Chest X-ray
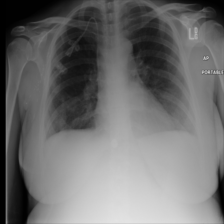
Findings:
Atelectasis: negative
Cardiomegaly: negative
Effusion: negative
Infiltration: negative
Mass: negative
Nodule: negative
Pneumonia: negative
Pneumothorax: negative
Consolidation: negative
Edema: positive
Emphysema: negative
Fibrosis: negative
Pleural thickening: negative
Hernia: negative